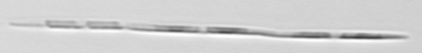
Label: Pseudo-nitzschia